Question: I have set of values for each angle ranging from 0 to 360 degrees. Now I want to take some co-ordinate on panel as ORIGIN and using a for loop I want to plot the graph based on the angle and its value with respect to the origin.
For example:
'''
for(int angle=0 ; angle< 360; angle++){
graphics.draw(origin, angle, value[angle]);
}
'''
I am new to Swings, based on my learning a and searching in internet I found solutions on how to draw arc for given 2 points but in my example I need to draw lines from origin with an angle and length from origin to my point depends on 'value[angle]'.
Can someone please provide some pointers on how can we achieve this using Java Swings?
For example the image looks like this. I have input as (Angle , length) -- (0,5), (30,7), (85,4)

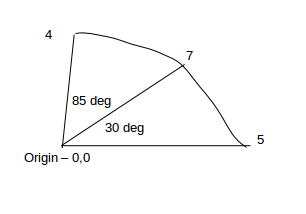
Answer: I Guess you need to draw a line from one point to the next; I don't think you want to draw an arc.
It would be something like that:
'''
double x = originx;
double y = originy + value[0]*scale;
for(int angle=1 ; angle< 360; angle++){
double rad = angle*Math.PI/180.0;
double x1 = originx + value[i]*scale*Math.cos(rad);
double y1 = originy + value[i]*scale*Math.sin(rad);
graphics.drawLine(int)x, (int)y, (int)x1, (int)y1);
x = x1;
y = y1;
}
'''
UPDATE:
Note that if you've got a Graphics2D, you can first build a Path2D, then draw it on the graphics:
'''
Path2D path = new Path2D.Double();
path.moveTo(0, value[0]);
for(int angle=1 ; angle< 360; angle++){
double rad = angle*Math.PI/180.0;
path.lineTo(value[i]*Math.cos(rad), value[i]*Math.sin(rad));
}
g2d.translate(originx, originy);
g2d.scale(scale, scale);
g2d.draw(path);
'''